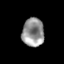
Tissue: skin
Cell type: Epithelial cells
Senescence score: 0.1749
Nuclear area (px): 612
Mean DAPI intensity: 147.758